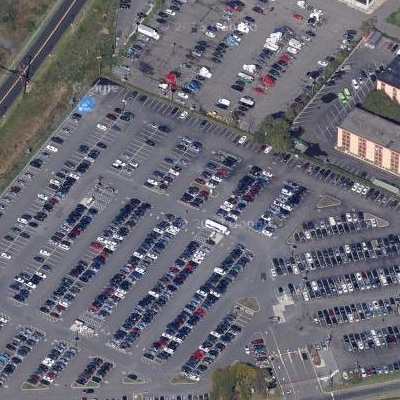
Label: gParking